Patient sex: M
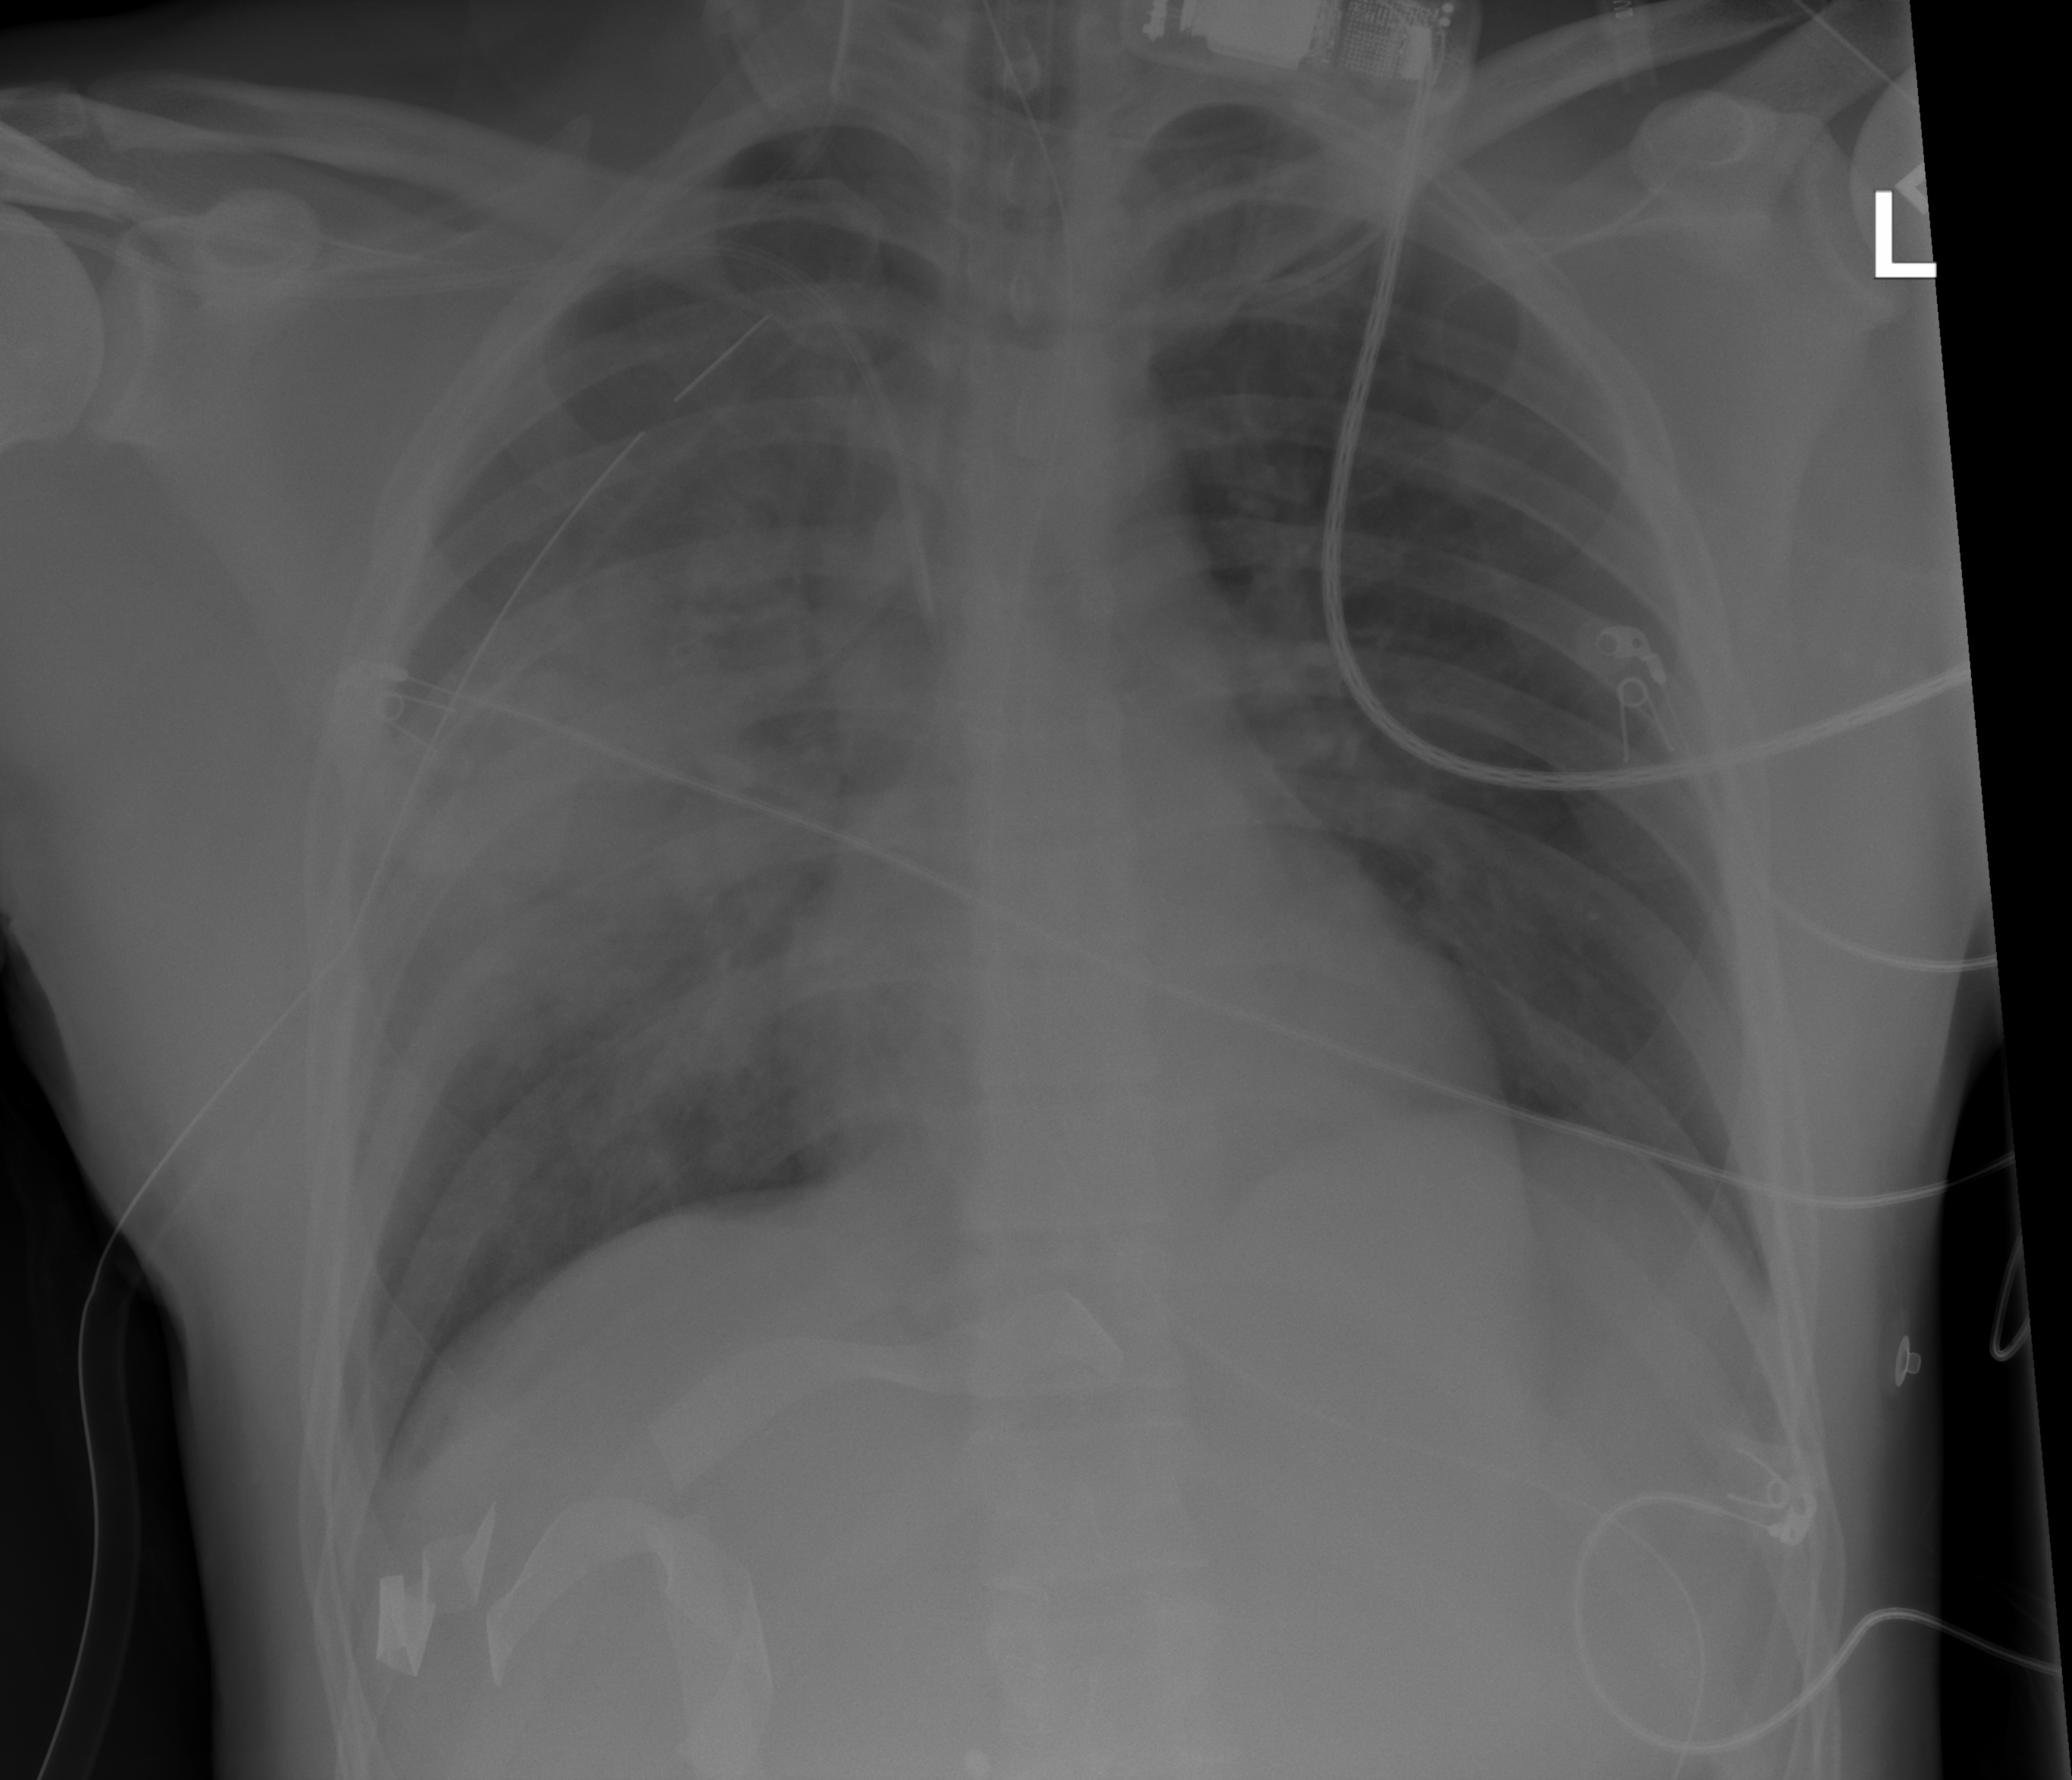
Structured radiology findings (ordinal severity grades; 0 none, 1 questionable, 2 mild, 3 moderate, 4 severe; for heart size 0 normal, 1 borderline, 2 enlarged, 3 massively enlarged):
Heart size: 0
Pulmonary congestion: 1
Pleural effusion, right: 1
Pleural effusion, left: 0
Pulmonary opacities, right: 4
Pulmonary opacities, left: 0
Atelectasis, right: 3
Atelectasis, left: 0